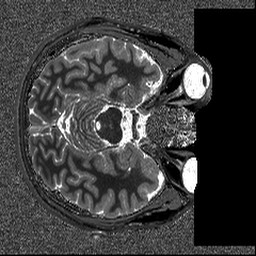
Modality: T1map
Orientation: axial
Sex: male